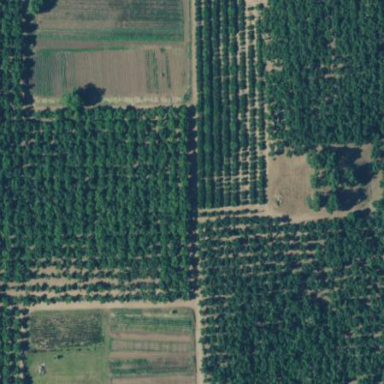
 characterized by broadleaved deciduous trees."